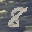
Label: 8